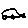
Label: car